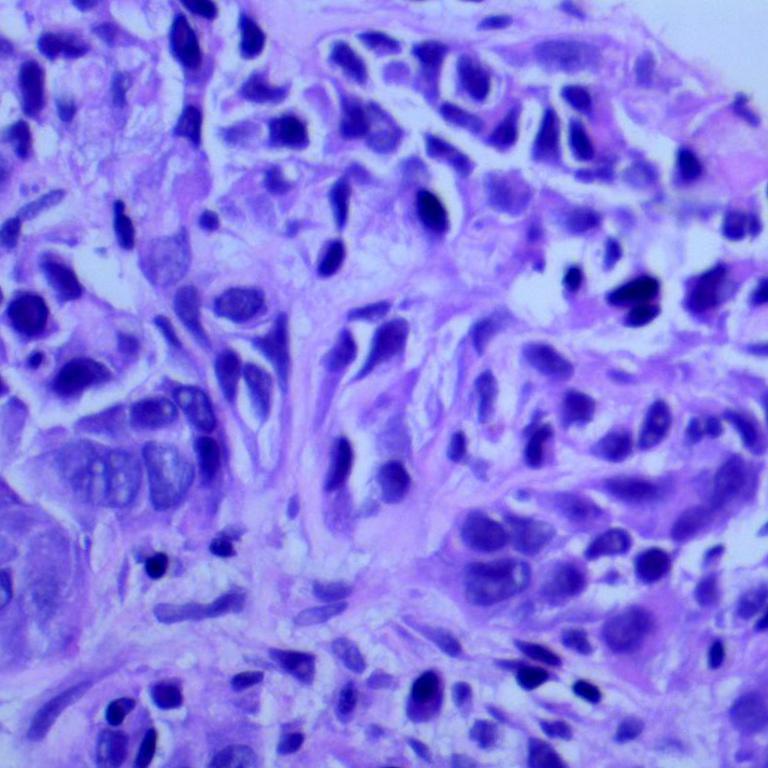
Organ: lung
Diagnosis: adenocarcinomas